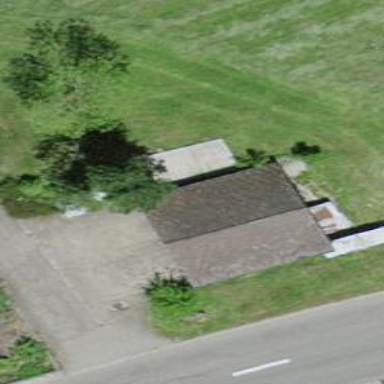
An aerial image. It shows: Farm building.